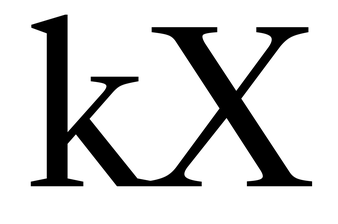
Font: LibreCaslonText_Regular